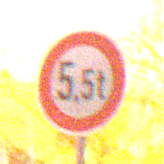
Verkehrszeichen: TatsaechlicheMasse
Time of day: Night
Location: Outdoor (Nature)
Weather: Clear
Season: NotSpecified
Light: Natural